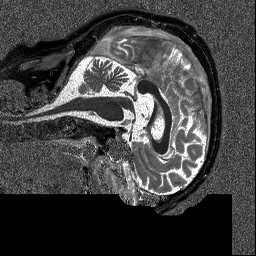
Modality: T1map
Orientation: sagittal
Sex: male